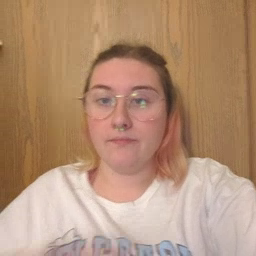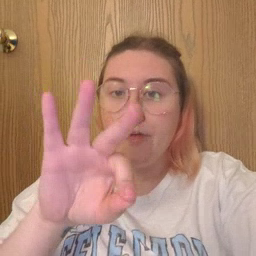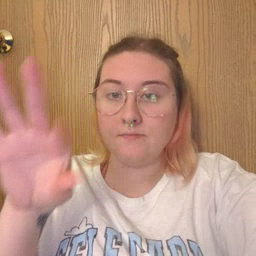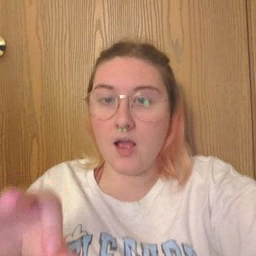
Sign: frenchfries